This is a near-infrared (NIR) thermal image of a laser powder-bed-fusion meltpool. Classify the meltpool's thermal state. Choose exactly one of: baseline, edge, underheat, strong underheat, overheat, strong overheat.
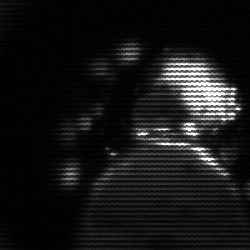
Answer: baseline